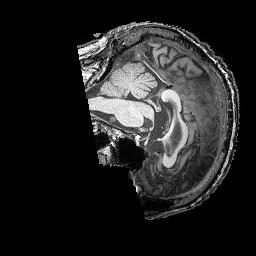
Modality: T1w
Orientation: sagittal
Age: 74
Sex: male
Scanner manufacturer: siemens
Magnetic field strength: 3 T
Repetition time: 2.25 s
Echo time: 0.00415 s